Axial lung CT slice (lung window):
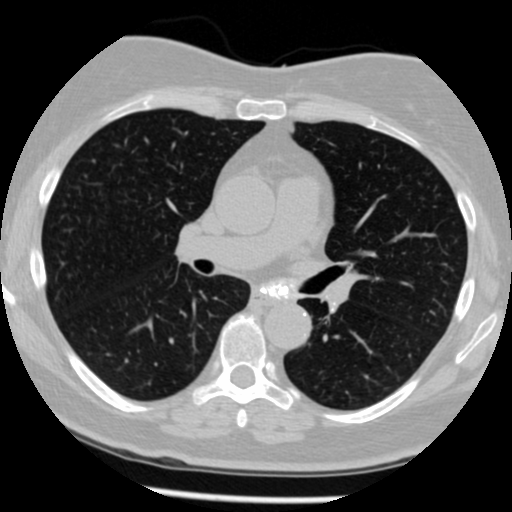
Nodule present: no